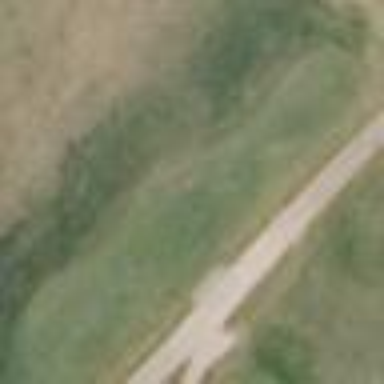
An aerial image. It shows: Grassy area designated as golf tee.